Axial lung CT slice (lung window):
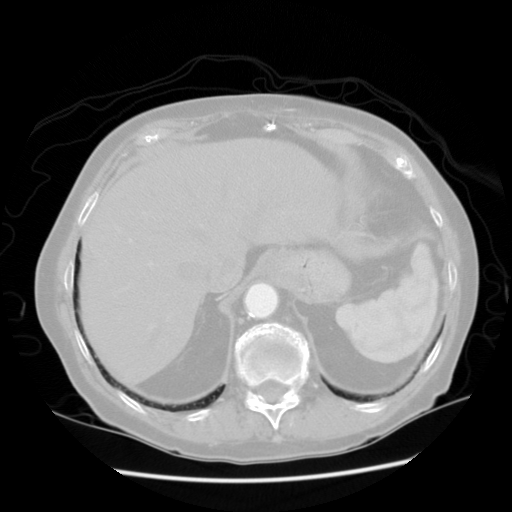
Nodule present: no